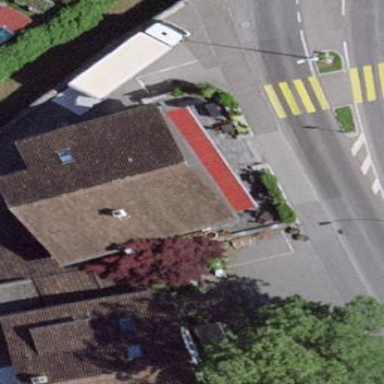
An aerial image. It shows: Bar located inside building.